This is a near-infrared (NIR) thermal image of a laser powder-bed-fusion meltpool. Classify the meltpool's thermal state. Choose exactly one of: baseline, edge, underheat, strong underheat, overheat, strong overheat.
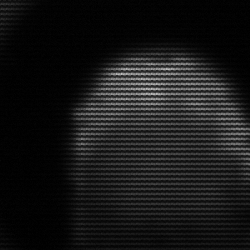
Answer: edge